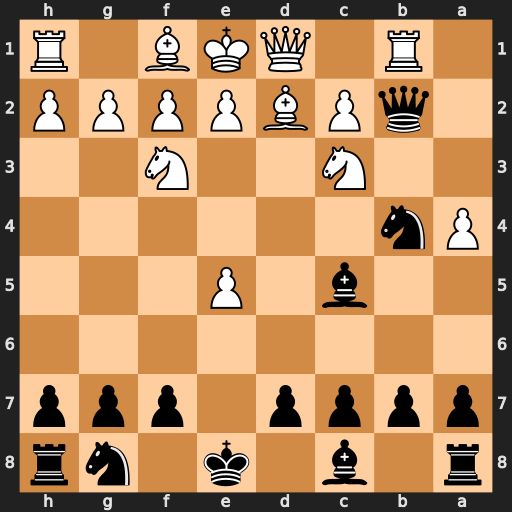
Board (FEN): r1b1k1nr/pppp1ppp/8/2b1P3/Pn6/2N2N2/1qPBPPPP/1R1QKB1R
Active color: b
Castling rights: Kkq
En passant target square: -
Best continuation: Nxc2+ Qxc2 Qxc2